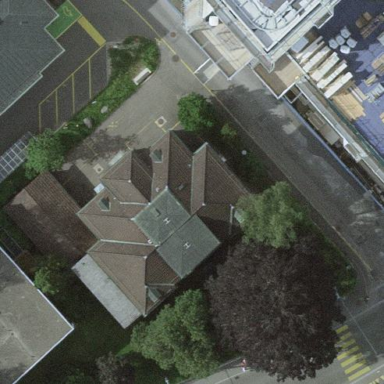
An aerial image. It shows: Hospital building.